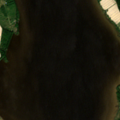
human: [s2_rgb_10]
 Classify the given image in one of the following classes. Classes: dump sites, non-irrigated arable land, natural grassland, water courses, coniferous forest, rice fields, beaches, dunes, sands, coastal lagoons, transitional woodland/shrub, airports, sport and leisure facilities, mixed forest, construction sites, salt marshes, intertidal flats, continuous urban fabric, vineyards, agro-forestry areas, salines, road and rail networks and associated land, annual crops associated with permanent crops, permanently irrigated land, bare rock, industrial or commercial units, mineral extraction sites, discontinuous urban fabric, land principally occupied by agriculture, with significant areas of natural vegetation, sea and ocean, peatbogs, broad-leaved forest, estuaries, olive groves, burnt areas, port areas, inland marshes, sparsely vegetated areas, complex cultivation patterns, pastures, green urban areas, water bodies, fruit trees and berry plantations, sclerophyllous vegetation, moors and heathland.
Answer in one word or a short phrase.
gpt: non-irrigated arable land, land principally occupied by agriculture, with significant areas of natural vegetation, water bodies